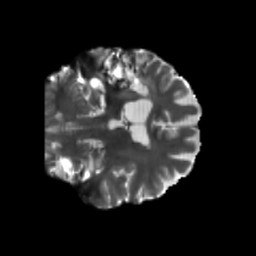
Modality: T2w
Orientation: coronal
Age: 54
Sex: male
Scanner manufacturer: siemens
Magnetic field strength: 3 T
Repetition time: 5.25 s
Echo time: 0.08 s